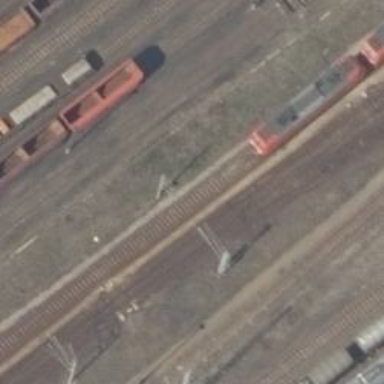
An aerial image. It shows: Railway yard.